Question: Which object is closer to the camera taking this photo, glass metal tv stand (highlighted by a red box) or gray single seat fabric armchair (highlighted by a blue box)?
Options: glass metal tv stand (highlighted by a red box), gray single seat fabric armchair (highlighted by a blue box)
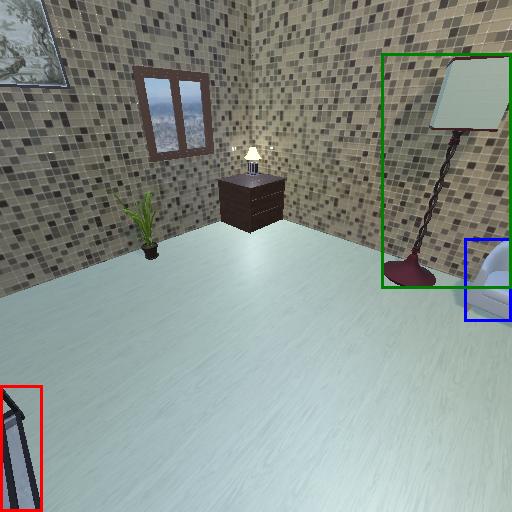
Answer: glass metal tv stand (highlighted by a red box)